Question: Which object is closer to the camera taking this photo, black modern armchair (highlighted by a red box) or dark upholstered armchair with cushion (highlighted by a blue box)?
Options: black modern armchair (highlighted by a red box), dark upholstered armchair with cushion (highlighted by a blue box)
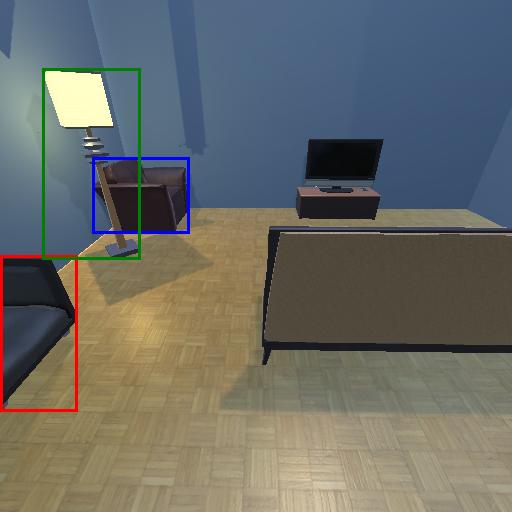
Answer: black modern armchair (highlighted by a red box)